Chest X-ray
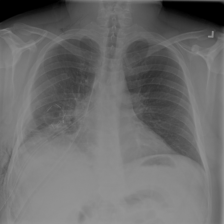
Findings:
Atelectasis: negative
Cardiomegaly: negative
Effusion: positive
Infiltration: positive
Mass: negative
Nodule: negative
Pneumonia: negative
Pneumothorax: negative
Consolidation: negative
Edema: negative
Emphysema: positive
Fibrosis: negative
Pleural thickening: negative
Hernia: negative